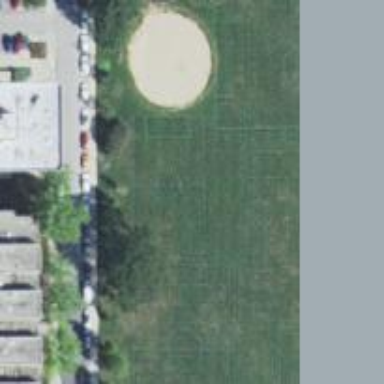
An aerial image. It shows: Baseball pitch for leisure land activities.